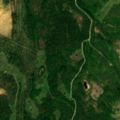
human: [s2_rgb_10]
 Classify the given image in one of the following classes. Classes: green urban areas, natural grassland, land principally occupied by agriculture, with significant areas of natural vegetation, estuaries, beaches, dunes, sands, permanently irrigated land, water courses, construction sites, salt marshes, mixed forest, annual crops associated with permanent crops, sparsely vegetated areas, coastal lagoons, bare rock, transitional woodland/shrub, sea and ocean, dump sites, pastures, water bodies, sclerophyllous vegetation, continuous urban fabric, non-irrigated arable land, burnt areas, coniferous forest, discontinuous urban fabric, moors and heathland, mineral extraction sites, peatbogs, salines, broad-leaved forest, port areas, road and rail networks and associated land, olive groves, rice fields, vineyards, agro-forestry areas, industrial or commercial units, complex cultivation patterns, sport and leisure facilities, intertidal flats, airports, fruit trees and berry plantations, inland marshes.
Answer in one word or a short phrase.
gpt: coniferous forest, mixed forest, transitional woodland/shrub